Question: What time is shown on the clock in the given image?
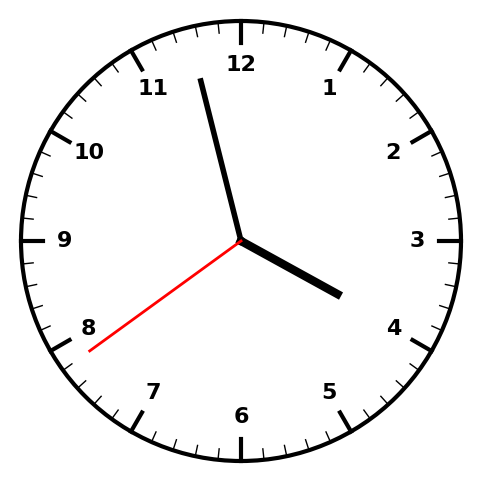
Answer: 03:57:39